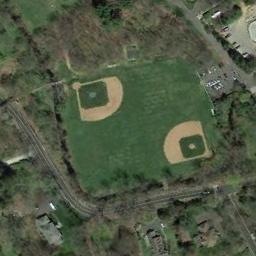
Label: baseball_diamond